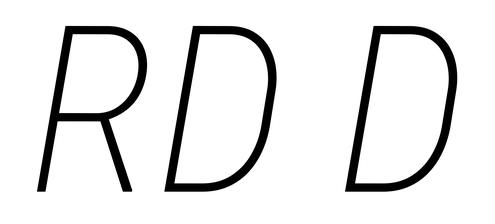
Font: Roboto-Italic_Condensed_ExtraLight_Italic